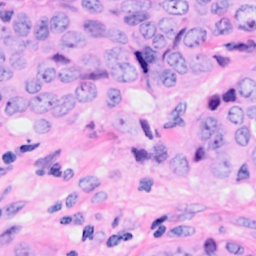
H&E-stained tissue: Breast